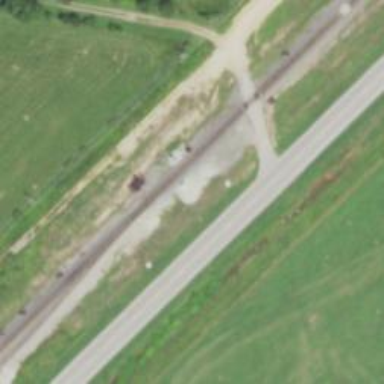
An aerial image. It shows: Railway spur junction.